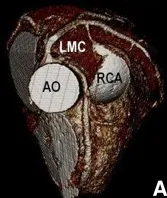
Pre-operative images. (A) Three dimensional volume rendering of contrast-enhanced CT scan shows the anomalous RCA shared the same sinus with the left coronary system, with its attenuated proximal portion passing between the aorta and pulmonary trunk in patient 1. The left coronary system is patent.
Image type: radiology (ct)